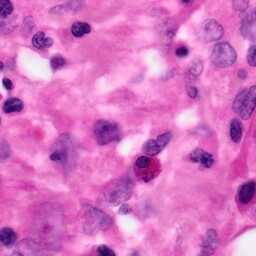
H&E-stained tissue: Pancreatic